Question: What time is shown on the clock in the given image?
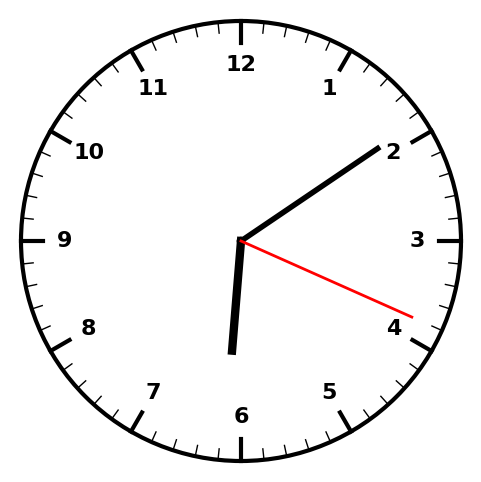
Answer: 06:09:19